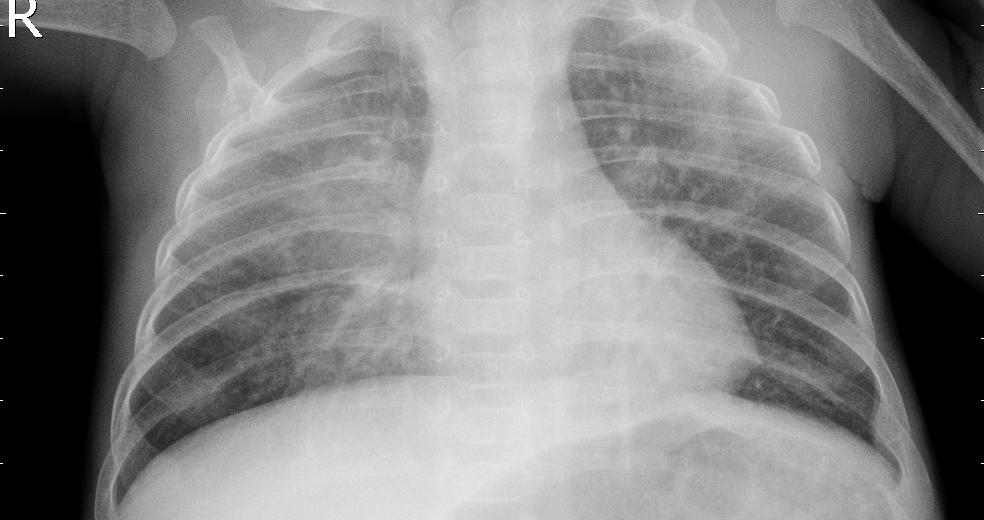
Diagnosis: PNEUMONIA